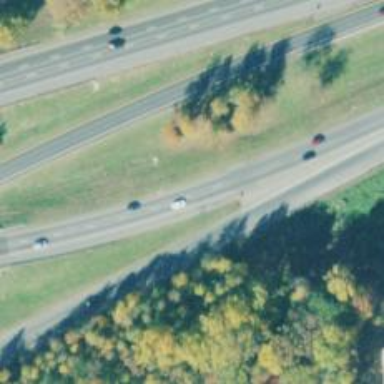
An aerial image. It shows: Asphalt motorway.